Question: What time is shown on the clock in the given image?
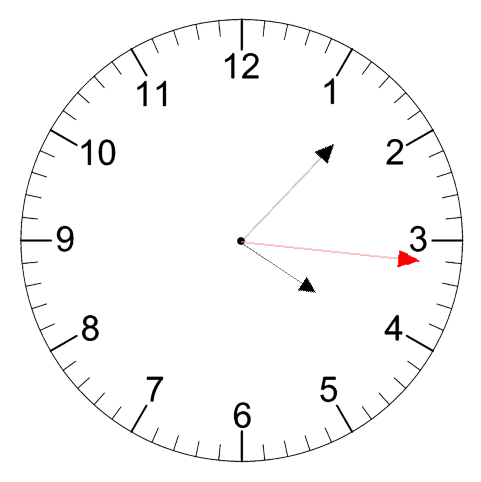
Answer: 04:07:16